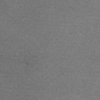
Label: dusty